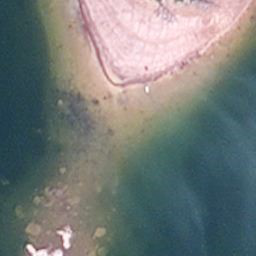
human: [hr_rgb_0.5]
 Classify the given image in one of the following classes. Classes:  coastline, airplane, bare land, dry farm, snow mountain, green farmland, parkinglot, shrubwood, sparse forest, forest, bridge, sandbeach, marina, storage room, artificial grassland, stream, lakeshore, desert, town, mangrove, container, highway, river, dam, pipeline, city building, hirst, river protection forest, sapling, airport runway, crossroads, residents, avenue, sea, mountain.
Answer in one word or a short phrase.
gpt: lakeshore